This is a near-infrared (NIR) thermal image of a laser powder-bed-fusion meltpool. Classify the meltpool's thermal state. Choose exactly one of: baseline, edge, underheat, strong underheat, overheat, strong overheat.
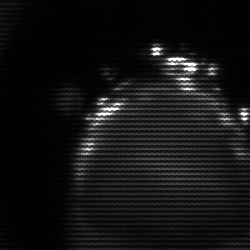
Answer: edge